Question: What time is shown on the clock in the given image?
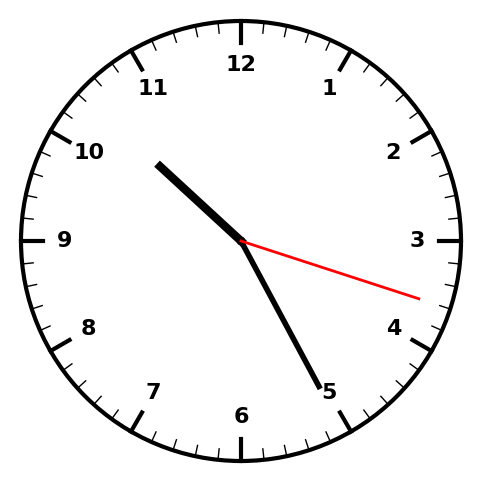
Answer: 10:25:18